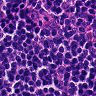
Metastatic tissue present: no